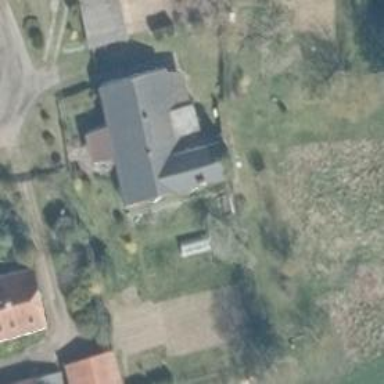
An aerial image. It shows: Building with gabled roof.